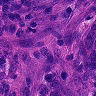
Metastatic tissue present: yes